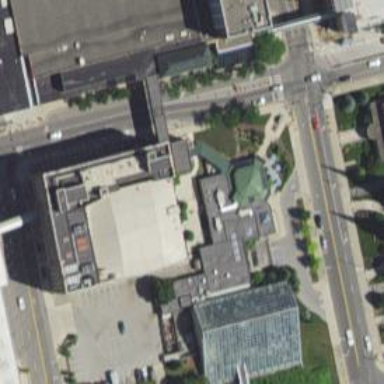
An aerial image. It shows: Historic theatre building. It is also classified as amenity.